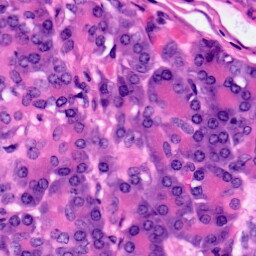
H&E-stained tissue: Pancreatic